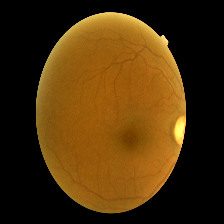
Diabetic retinopathy grade: Mild